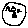
Label: moon